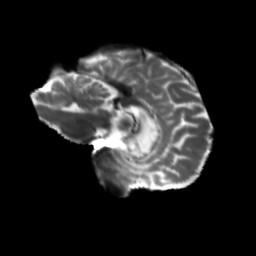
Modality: T2w
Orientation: sagittal
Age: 46
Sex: male
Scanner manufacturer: siemens
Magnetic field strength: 3 T
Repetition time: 5.47 s
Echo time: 0.0854 s